Question: Are there any messages in the group?
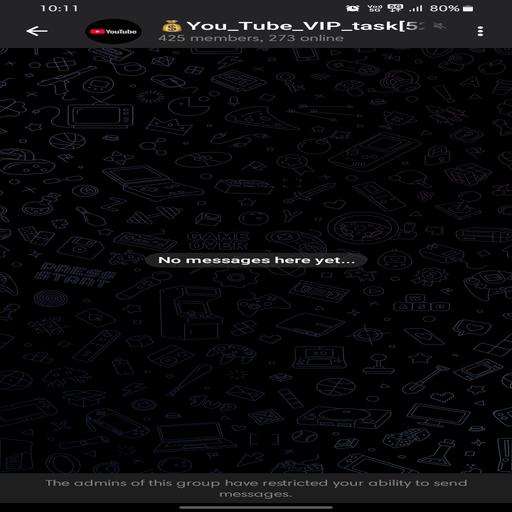
Answer: No messages yet